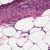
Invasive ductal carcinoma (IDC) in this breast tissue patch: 0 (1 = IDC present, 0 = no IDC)